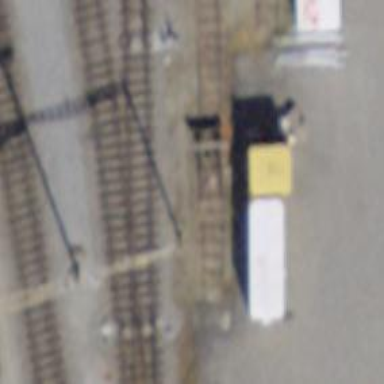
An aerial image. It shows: Abandoned railway yard.